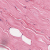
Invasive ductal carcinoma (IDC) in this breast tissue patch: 0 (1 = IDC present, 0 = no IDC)